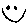
Label: smiley face